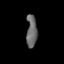
Tissue: prostate
Cell type: T cells
Senescence score: 0.2696
Nuclear area (px): 335
Mean DAPI intensity: 104.197